Aerial crown-view tile of a tropical tree (Barro Colorado Island, Panama), acquired 20250414:
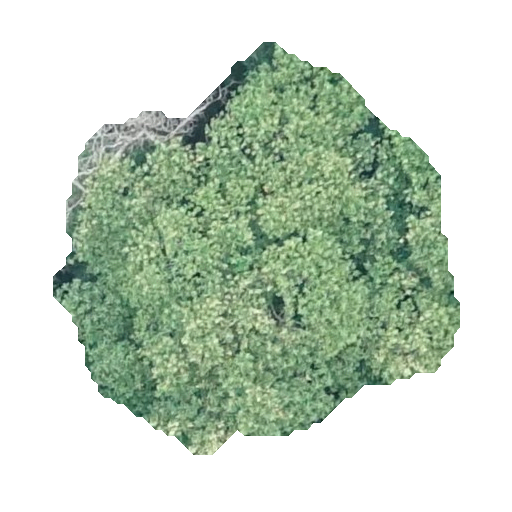
Species: Hieronyma alchorneoides
GBIF accepted scientific name: Hieronyma alchorneoides
Crown area: 170.285 m²